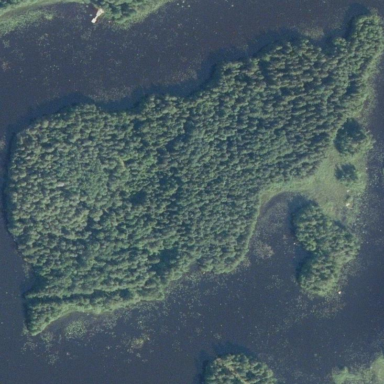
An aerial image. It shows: Island covered with woodland.